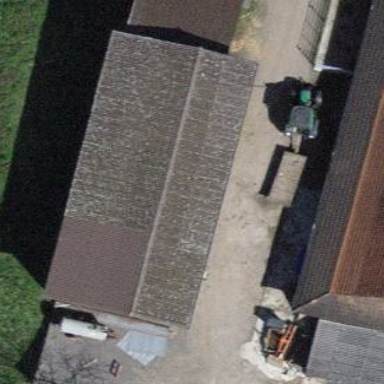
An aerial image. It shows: Farm auxiliary building.